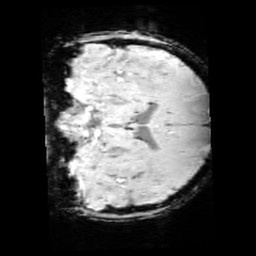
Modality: SWI
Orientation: coronal
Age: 11
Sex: male
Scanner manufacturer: siemens
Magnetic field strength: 3 T
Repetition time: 0.027 s
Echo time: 0.02 s